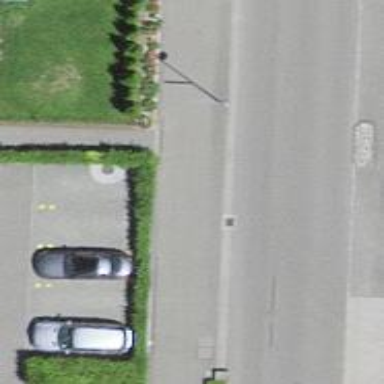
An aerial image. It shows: Hedge barrier.